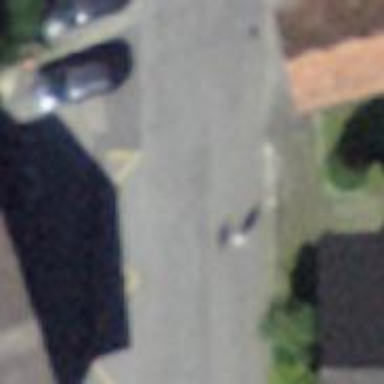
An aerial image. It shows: Bus stop with platform for public transport.